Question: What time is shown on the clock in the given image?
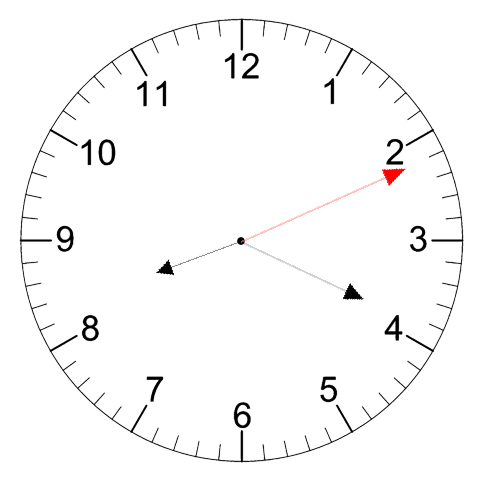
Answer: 08:19:11